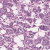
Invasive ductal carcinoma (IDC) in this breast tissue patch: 1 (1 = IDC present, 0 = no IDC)